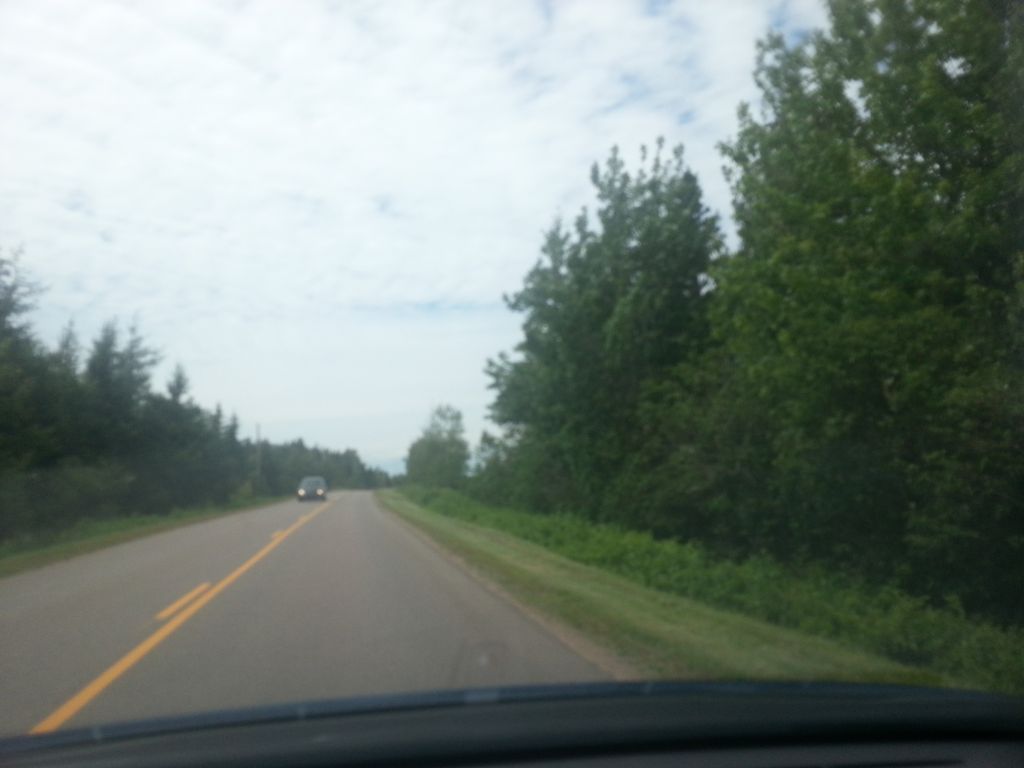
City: charlottetown